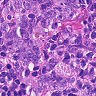
Metastatic tissue present: no